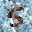
Label: 5